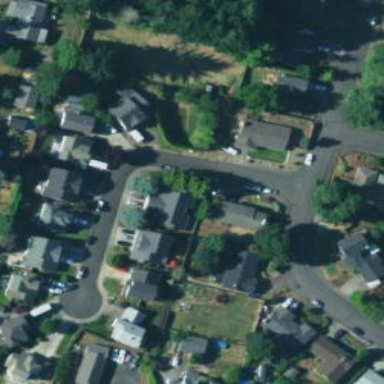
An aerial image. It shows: Residential road with sidewalk on the left side.